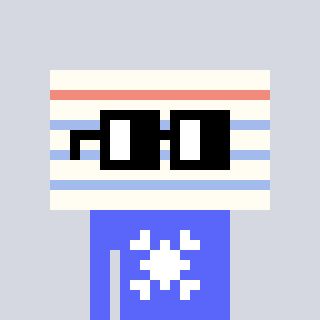
a pixel art character with square black glasses, a empty notebook page-shaped head and a purple-colored body on a cool background